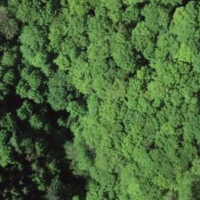
EUNIS habitat code: 41
Species observed at this site:
Lathyrus vernus